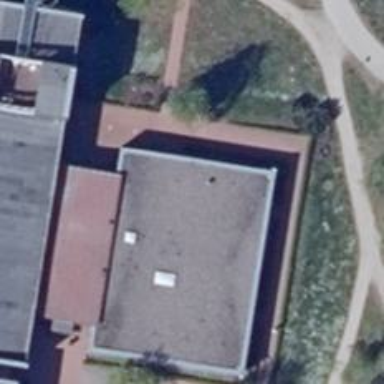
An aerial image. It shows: Cafe.